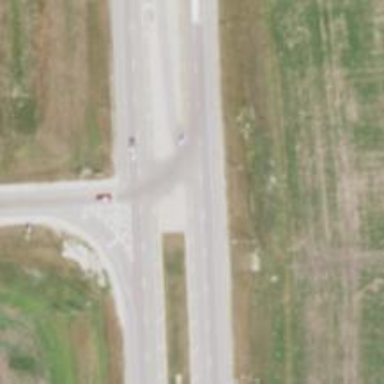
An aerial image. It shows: Trunk link highway.